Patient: sex F, age 48
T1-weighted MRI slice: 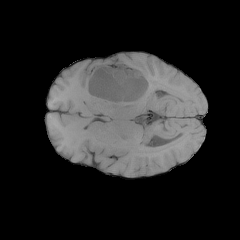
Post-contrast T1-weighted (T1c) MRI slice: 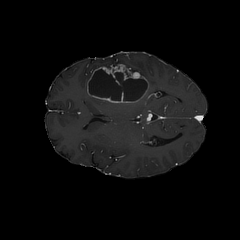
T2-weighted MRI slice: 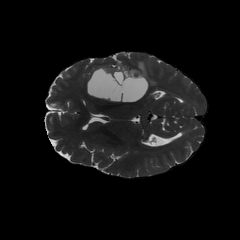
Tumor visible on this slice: yes
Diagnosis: Glioblastoma, IDH-wildtype
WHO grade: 4